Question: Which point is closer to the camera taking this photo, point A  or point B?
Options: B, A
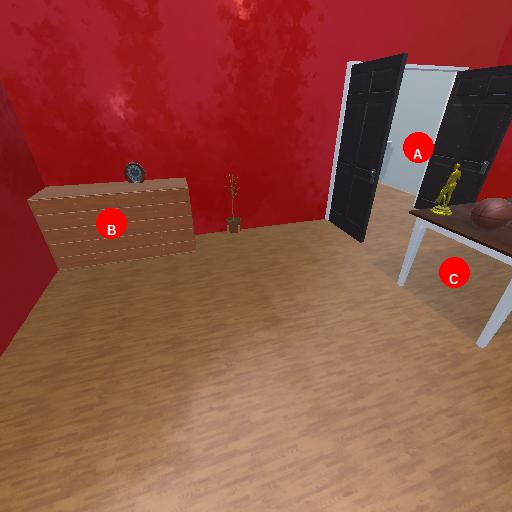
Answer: B